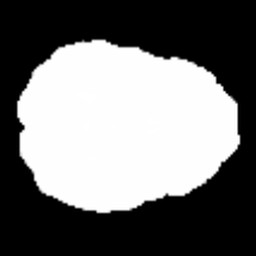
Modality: FA
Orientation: axial
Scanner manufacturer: siemens
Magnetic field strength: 3 T
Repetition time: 3.6 s
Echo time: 0.092 s